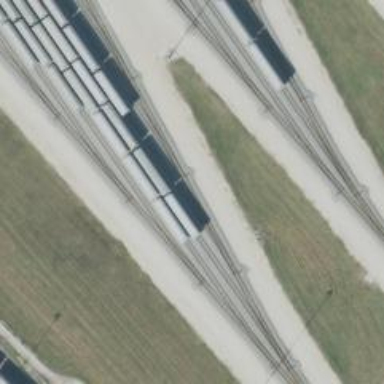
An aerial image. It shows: Railway yard in service.